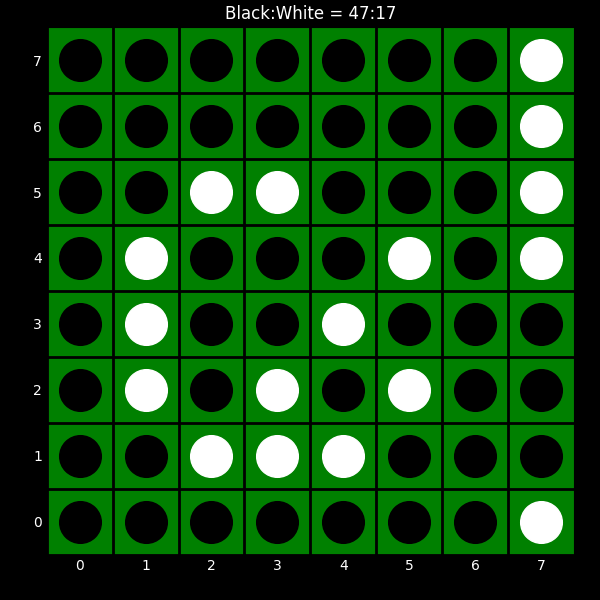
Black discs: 47
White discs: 17